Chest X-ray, PA view. Patient: 45 years old, sex F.
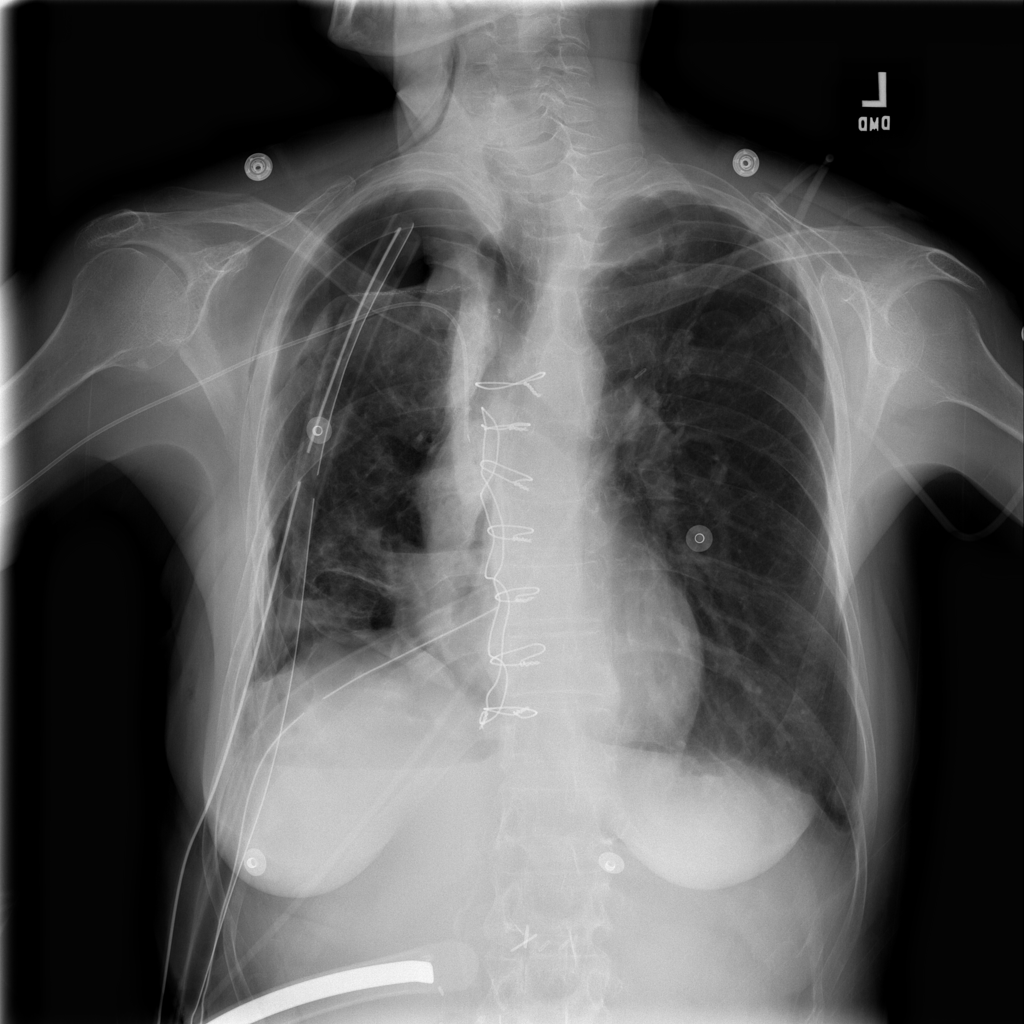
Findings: Pneumothorax